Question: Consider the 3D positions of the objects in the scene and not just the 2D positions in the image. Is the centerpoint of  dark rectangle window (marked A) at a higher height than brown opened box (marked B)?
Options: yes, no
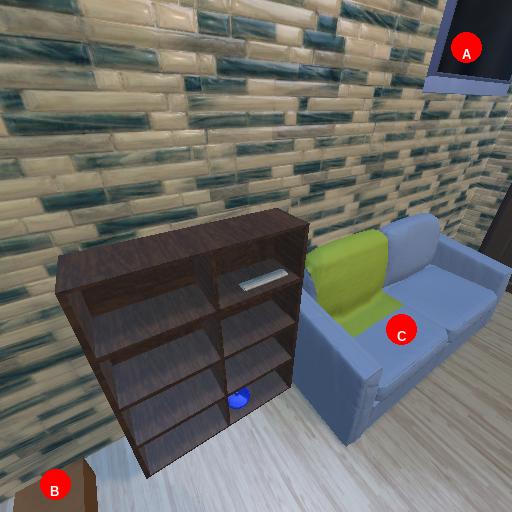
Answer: yes